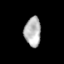
Tissue: skin
Cell type: Epithelial cells
Senescence score: 0.93
Nuclear area (px): 475
Mean DAPI intensity: 180.265